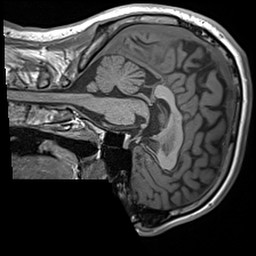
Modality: T1w
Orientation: sagittal
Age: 21
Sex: female
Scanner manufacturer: siemens
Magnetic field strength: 3 T
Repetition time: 1.6 s
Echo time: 0.00236 s